Brain MRI, t1w sequence, axial 2D slice.
Patient: age 44, sex F, weight 95 kg, height 1.95 m
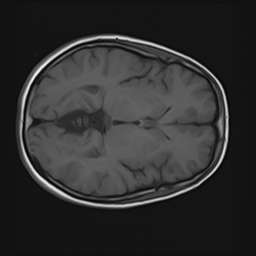